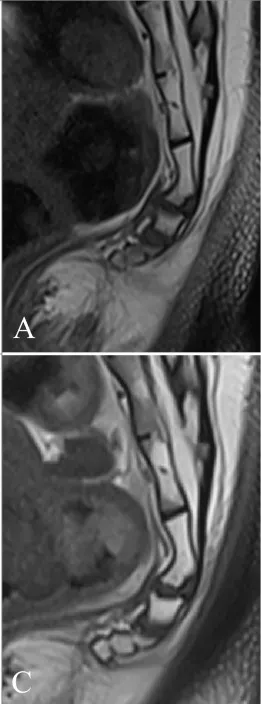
TIRM) shows edema of vertebral endplates of the coccyx (-thick arrow) with pronounced large drainage vein (-thin arrow) on the ventral aspect of the coccyx.
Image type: radiology (mri)